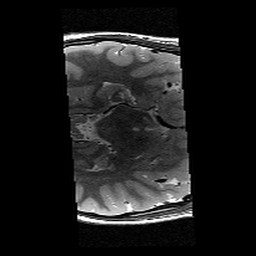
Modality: T2w
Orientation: axial
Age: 11
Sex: male
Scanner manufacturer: siemens
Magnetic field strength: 3 T
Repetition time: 9.23 s
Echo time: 0.067 s